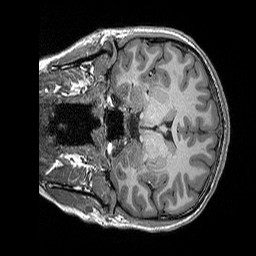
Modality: T1w
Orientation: coronal
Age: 21
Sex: female
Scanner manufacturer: siemens
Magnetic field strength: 3 T
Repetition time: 2.3 s
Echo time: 0.00298 s